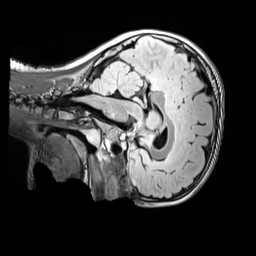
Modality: FLAIR
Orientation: sagittal
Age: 11
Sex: female
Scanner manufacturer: siemens
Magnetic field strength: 3 T
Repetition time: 5 s
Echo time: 0.388 s